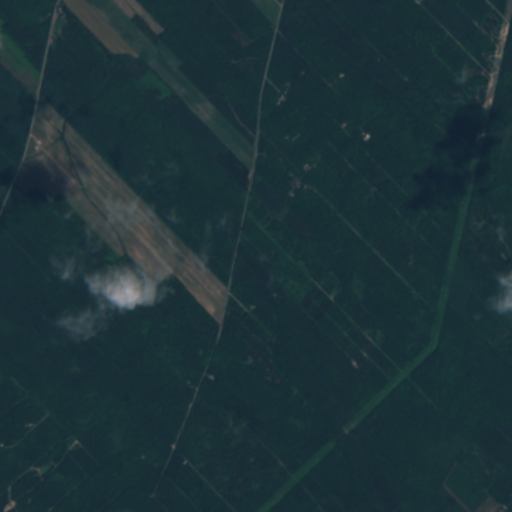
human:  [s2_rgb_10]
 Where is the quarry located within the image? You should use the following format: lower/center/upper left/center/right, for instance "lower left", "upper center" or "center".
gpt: The quarry is located in the center right of the image.
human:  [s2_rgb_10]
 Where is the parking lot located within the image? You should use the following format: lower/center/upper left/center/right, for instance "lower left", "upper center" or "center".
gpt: There is no parking lot in the image.